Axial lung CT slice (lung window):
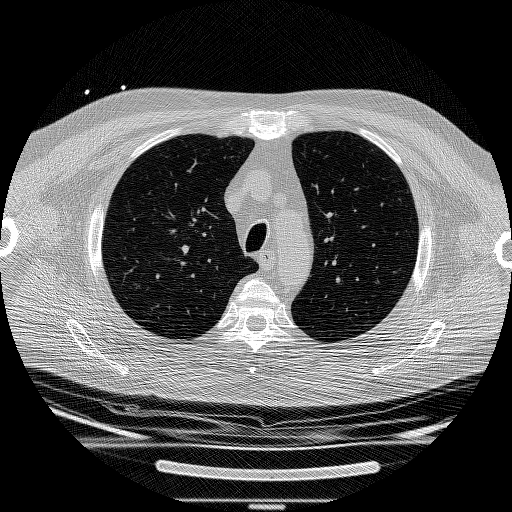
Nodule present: no